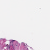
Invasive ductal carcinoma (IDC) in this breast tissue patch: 0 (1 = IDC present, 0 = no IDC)